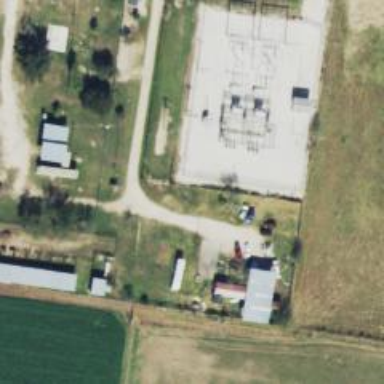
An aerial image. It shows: There is distribution substation enclosed by fence.